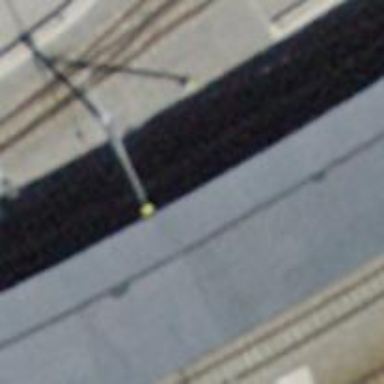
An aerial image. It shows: Narrow-gauge railway with electrified contact line.